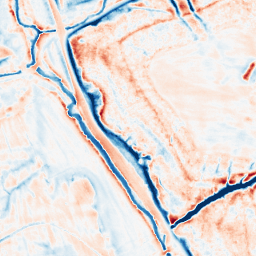
Category: edge_preserving
Decomposition family: anisotropic_diffusion
Decomposition parameters: iterations: 50
kappa: 30
gamma: 0.2
Upsampling method: bilinear
Upsampling parameters: scale: 4
Upsampling scale: 4